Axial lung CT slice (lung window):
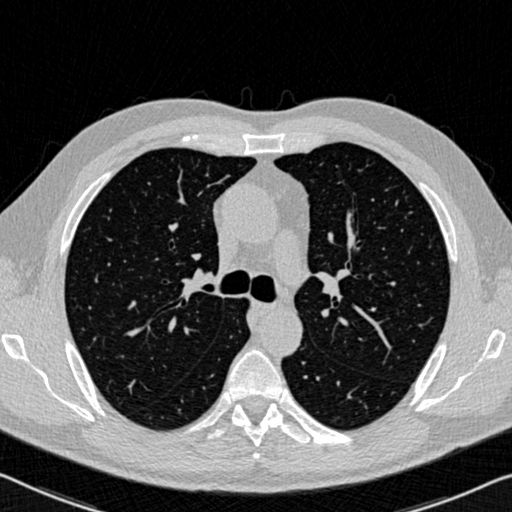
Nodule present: no